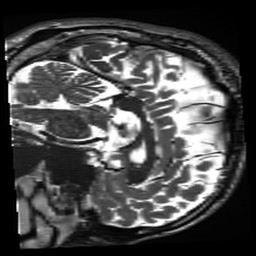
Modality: inplaneT2
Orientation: sagittal
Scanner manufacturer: siemens
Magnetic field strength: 3 T
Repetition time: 11 s
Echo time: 0.059 s